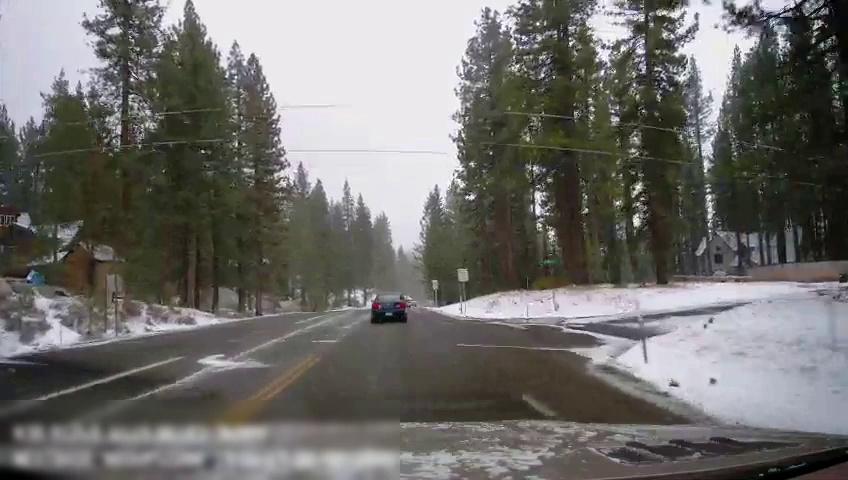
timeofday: Day
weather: Snowy
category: Drivable Space
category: Vehicles | Car
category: Lanes | Opposite Lane
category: Lanes | Opposite Lane
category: Lanes | Current Lane
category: Lanes | Opposite Lane
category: Lanes | Current Lane
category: Traffic | Signs
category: Traffic | Signs